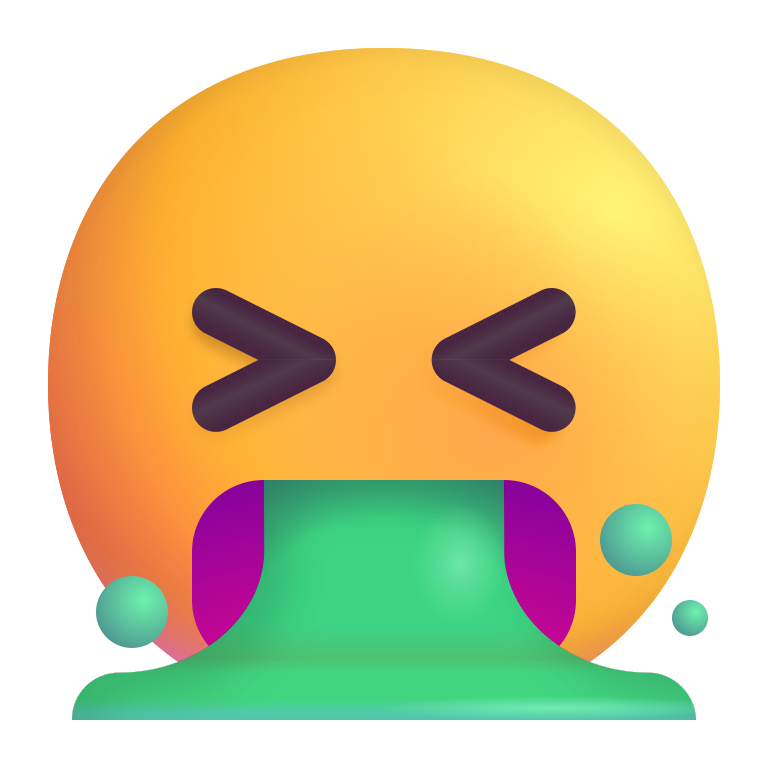
face vomiting color